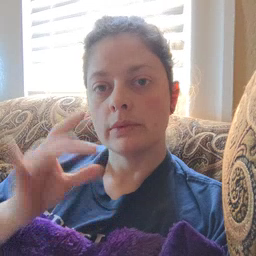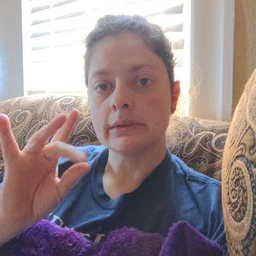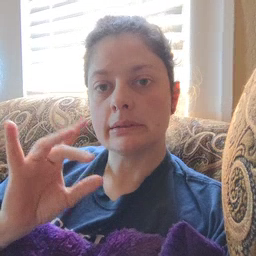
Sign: sticky